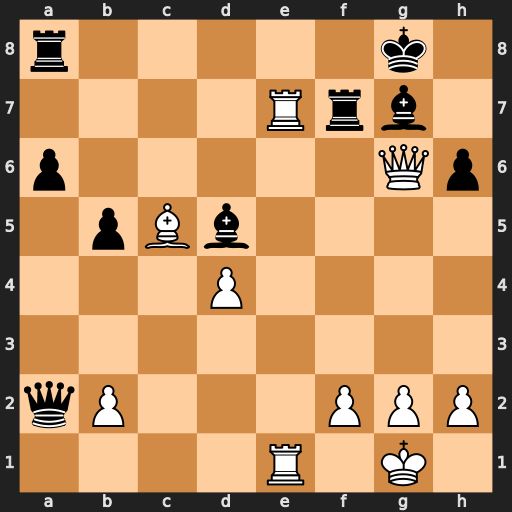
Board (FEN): r5k1/4Rrb1/p5Qp/1pBb4/3P4/8/qP3PPP/4R1K1
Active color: w
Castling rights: -
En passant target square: -
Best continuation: Re8+ Rxe8 Rxe8+ Rf8 Rxf8#